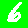
Digit: 6